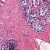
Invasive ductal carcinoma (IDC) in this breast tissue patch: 0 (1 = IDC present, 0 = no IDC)